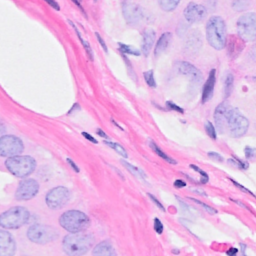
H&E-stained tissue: Breast